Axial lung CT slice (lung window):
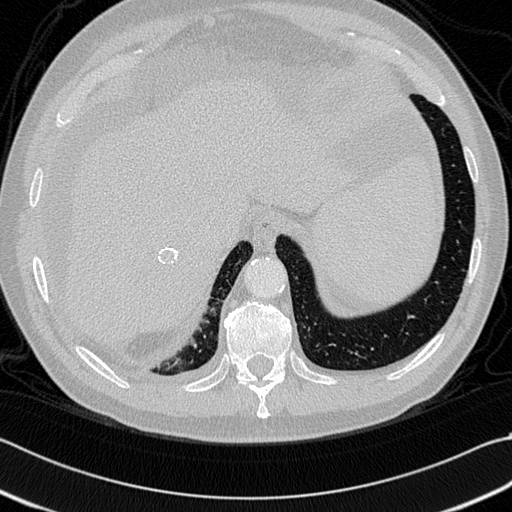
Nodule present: no